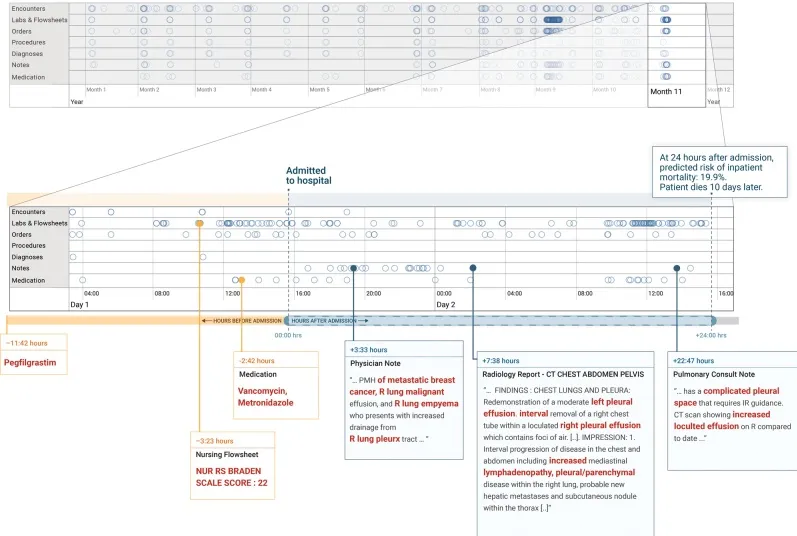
The patient record shows a woman with metastatic breast cancer with malignant pleural effusions and empyema. The patient timeline at the top of the figure contains circles for every time-step for which at least a single token exists for the patient, and the horizontal lines show the data type. There is a close-up view of the most recent data points immediately preceding a prediction made 24 h after admission. We trained models for each data type and highlighted in red the tokens which the models attended to:the non-highlighted text was not attended to but is shown for context. The models pick up features in the medications, nursing flowsheets, and clinical notes relevant to the prediction.
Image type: chart (chart)